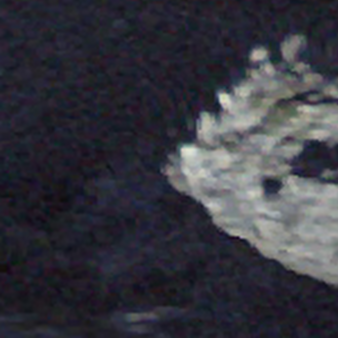
Label: other